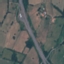
Label: Highway